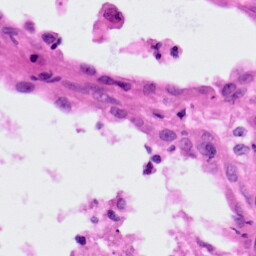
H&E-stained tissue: Lung